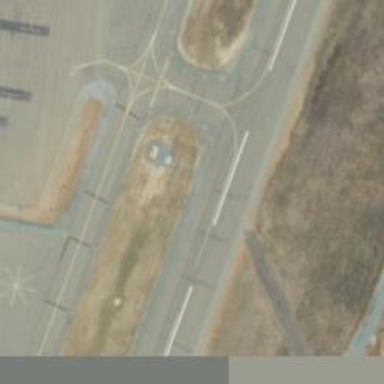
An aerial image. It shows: Runway at airport.